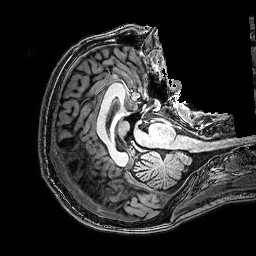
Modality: T1w
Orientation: axial
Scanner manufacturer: philips
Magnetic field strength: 3 T
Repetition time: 0.0096 s
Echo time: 0.0046 s